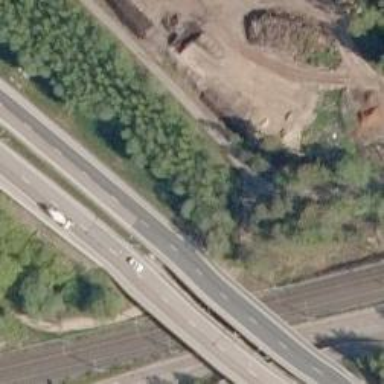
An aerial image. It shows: Motorway bridge with asphalt surface.